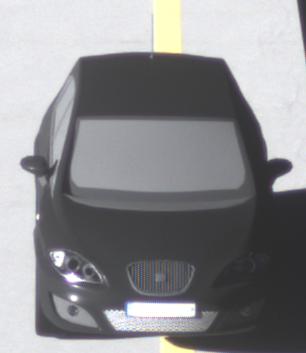
Make: SEAT
Model: Leon 1.4
Detailed model: Leon (1P)
Model produced from: 2009/04
Model produced until: 2010/08
Doors: 5
Color: black
Road condition: dry road
Daytime: sunrise or sunset
Contrast: high contrast